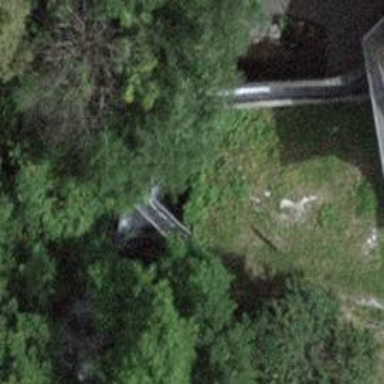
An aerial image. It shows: Path leading to beam bridge.